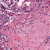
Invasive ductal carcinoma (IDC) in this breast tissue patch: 0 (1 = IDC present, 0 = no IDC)